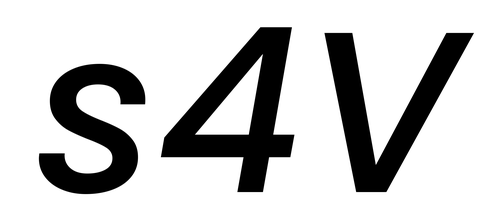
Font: Poppins-MediumItalic